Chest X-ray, PA view. Patient: 75 years old, sex M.
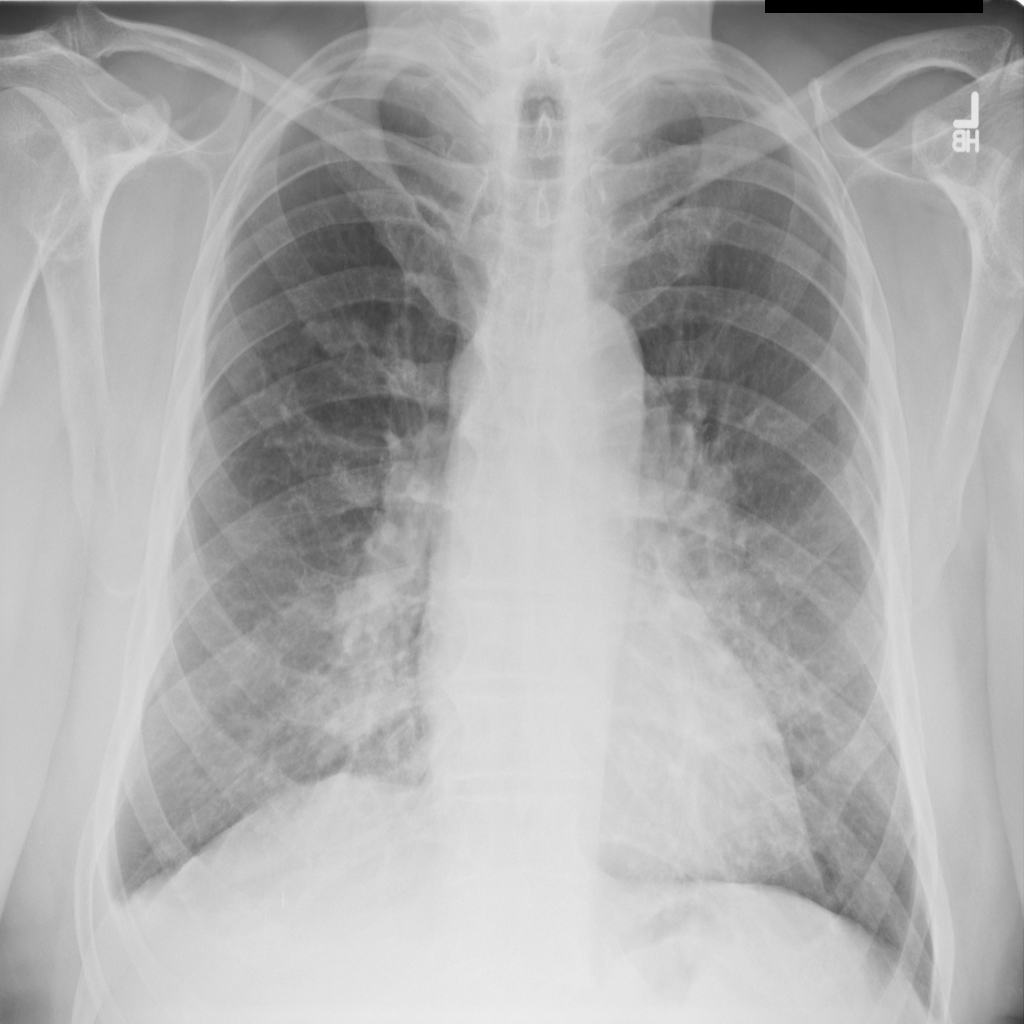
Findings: Effusion